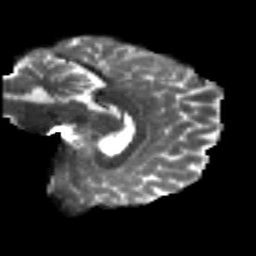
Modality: T2w
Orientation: sagittal
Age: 19
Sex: male
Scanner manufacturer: siemens
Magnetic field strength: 3 T
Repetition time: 8.8 s
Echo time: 0.085 s